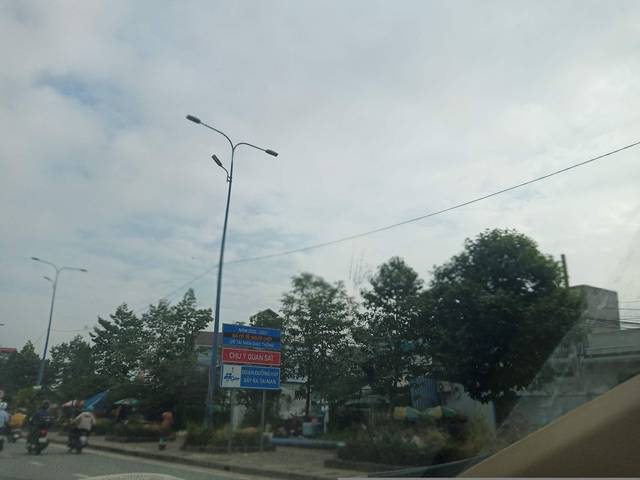
Region: Vietnam
Coordinates: 10.794, 106.752